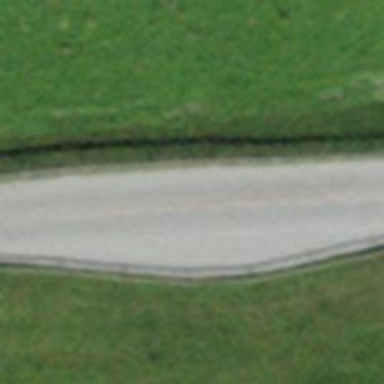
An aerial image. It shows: Passing place on the road.